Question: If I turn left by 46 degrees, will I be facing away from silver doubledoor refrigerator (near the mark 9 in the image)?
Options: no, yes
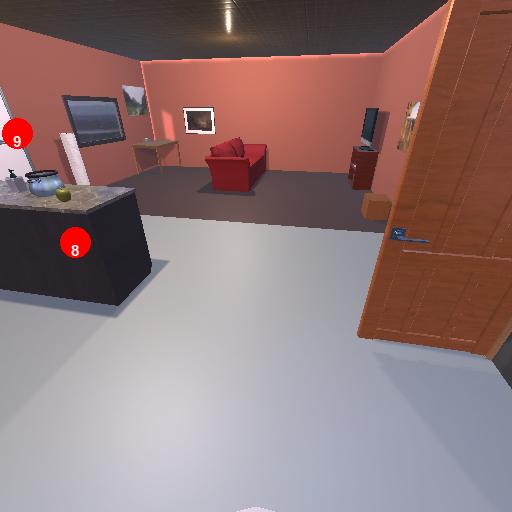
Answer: no